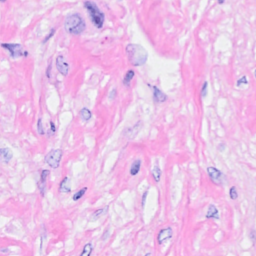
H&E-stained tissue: Breast